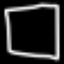
Label: square